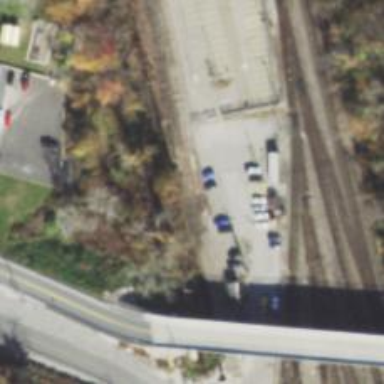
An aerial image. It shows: Electrified rail yard in service.